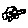
Label: car